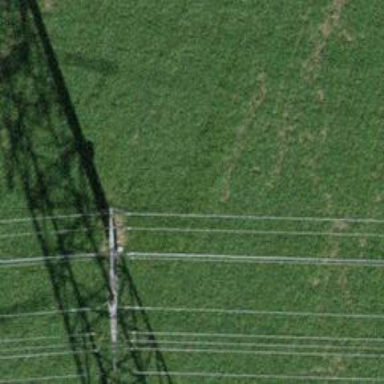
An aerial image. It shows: Power tower.